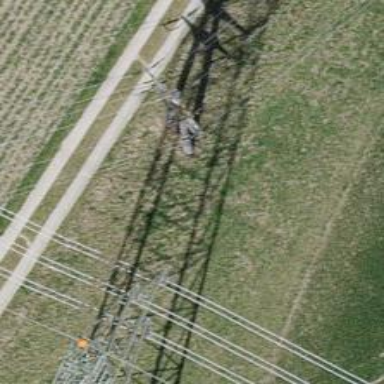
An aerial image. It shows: Power line is depicted.